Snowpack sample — Buffalo Mountain, Silverthorne, Colorado, USA (1/25/25, 10:11 AM MST)
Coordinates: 39.6222, -106.1139
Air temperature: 22 °F
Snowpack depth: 110 cm
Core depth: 40 cm
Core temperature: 46.4 °F
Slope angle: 12°, slope face: 102°
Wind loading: high
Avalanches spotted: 0
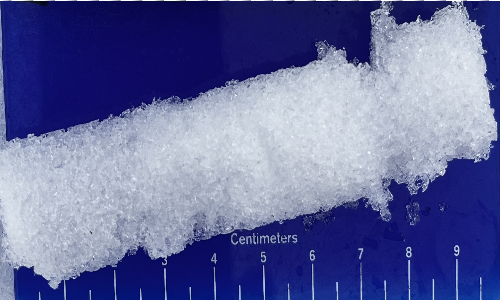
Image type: core
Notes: No avalanches nearby, collected on the outskirts of a fire break 15 meters from the treeline, on way to Buffalo and Red Mountain